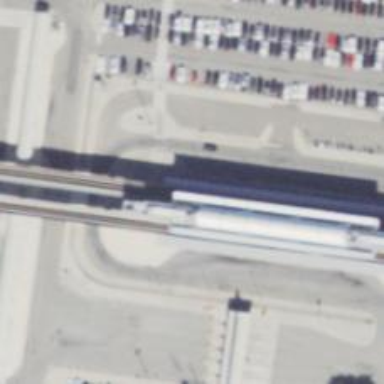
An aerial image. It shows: Bridge for electrified light rail.